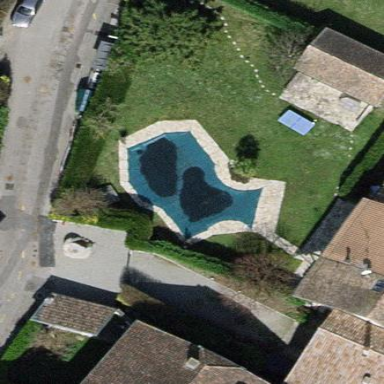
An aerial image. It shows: Swimming pool located in leisure land.